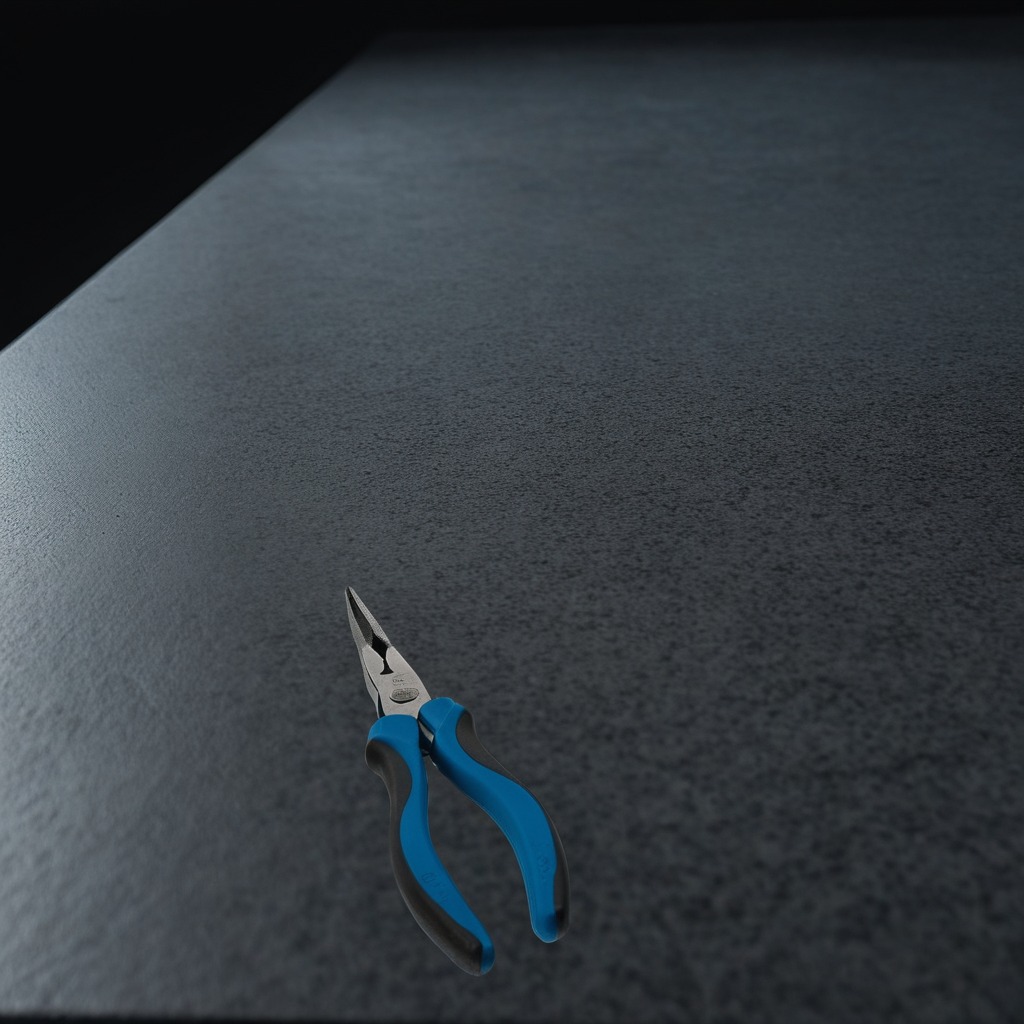
A plier lying on a clean granite table inside a workshop at night